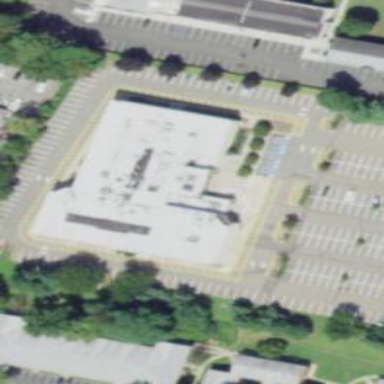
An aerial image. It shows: Cinema building.